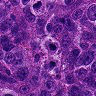
Metastatic tissue present: yes